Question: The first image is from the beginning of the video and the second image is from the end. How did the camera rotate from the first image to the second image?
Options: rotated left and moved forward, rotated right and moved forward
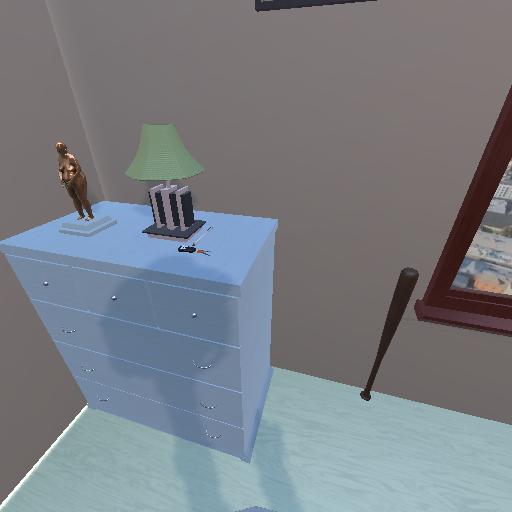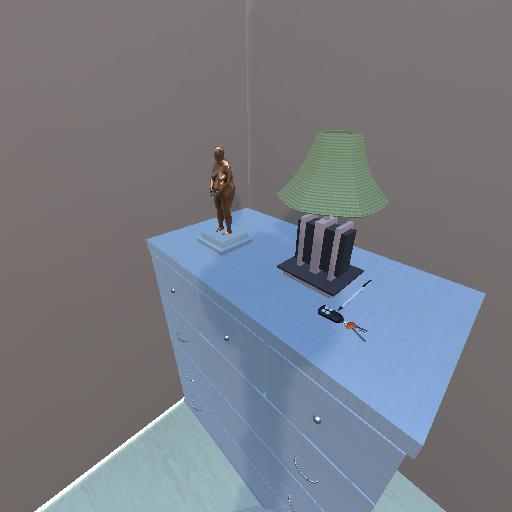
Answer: rotated left and moved forward